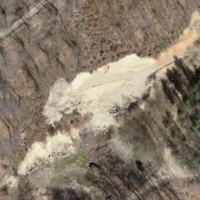
EUNIS habitat code: 44
Species observed at this site:
Chelidonium majus